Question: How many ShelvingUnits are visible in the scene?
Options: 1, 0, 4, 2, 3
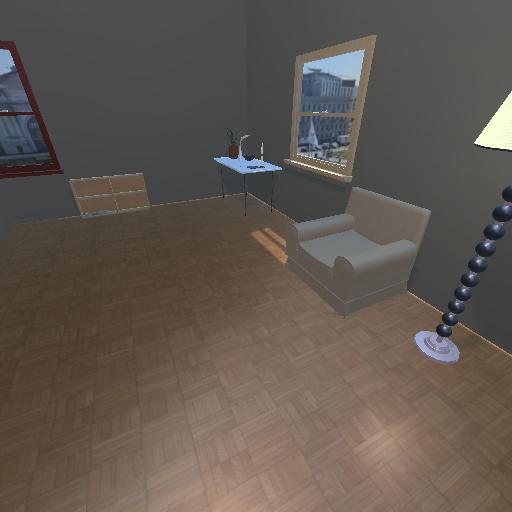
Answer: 1